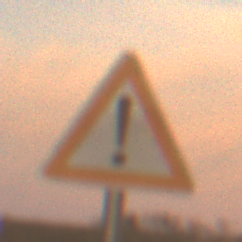
Verkehrszeichen: Gefahrenstelle
Umgebung: Outdoor, Nature
Tageszeit: SunriseSunset
Wetter: PartlyCloudy
Licht: Natural
Jahreszeit: NotSpecified
Kontrast: LowContrast